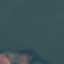
Land use / land cover class: SeaLake